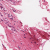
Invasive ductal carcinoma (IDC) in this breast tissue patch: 0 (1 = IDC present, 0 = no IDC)